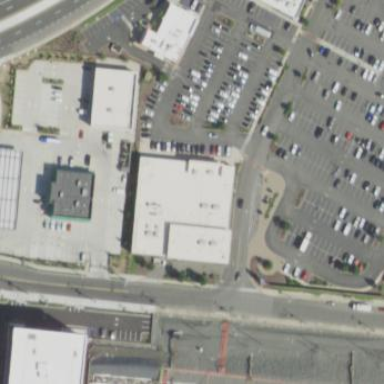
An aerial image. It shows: Building that houses fitness center.